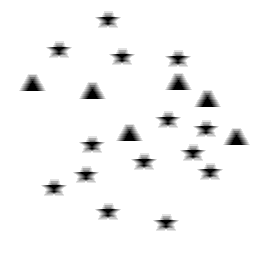
Squares: 0
Triangles: 6
Stars: 14
Total shapes: 20